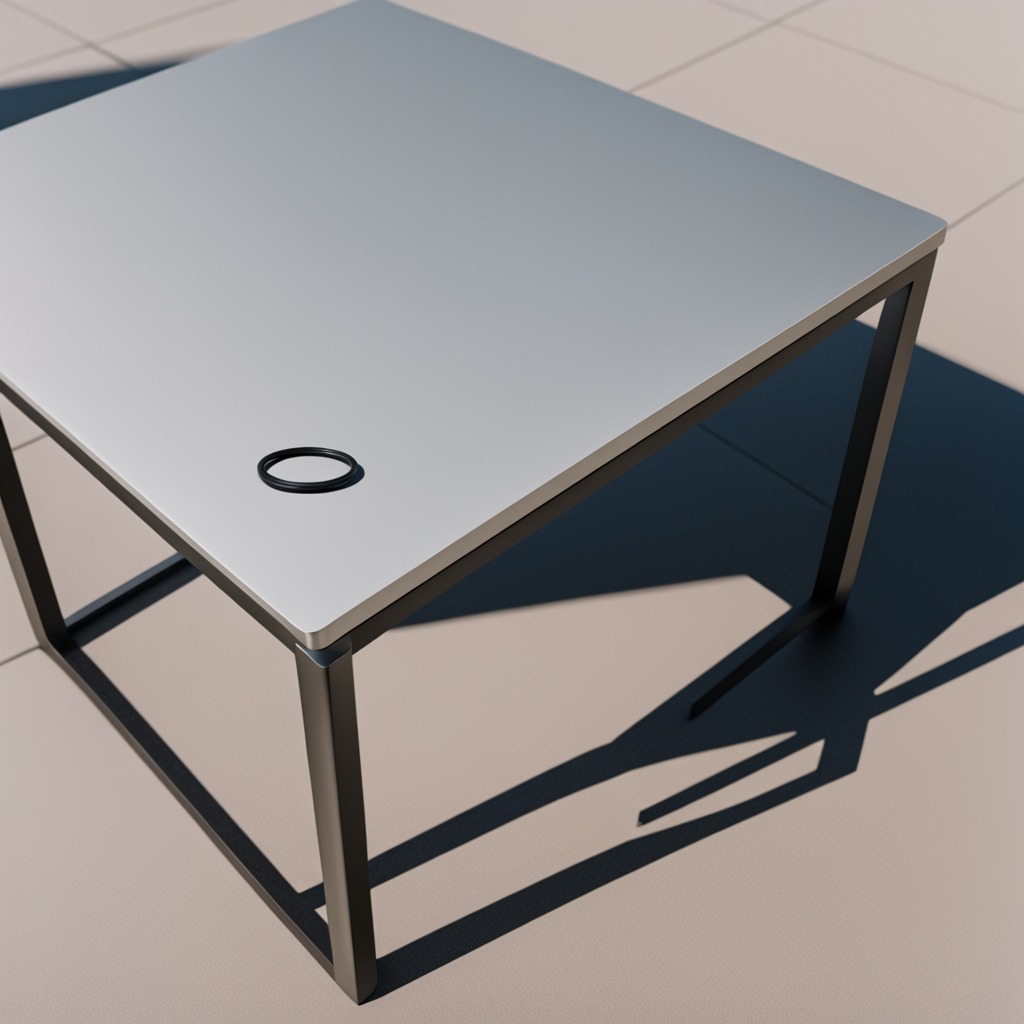
A rubber O-ring lying on the table in a temporary outdoor tool station.